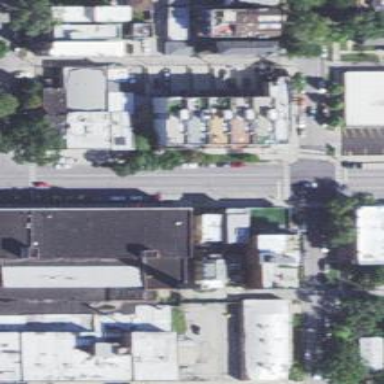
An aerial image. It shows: Alleyway designated as service road.